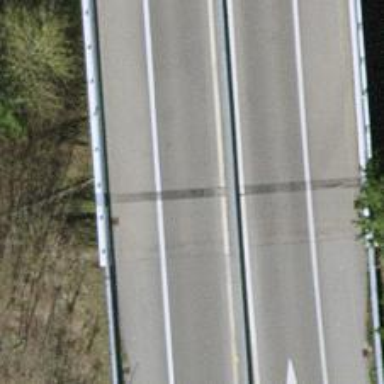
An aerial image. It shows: Asphalt bridge for motorway link.